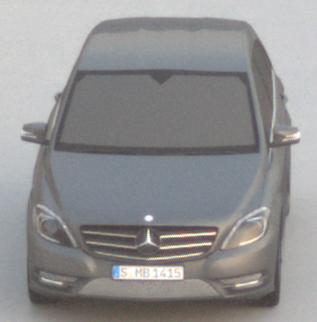
Make: Mercedes-Benz
Model: B 180 BlueEFFICIENCY
Detailed model: B-Class (246)
Model produced from: 2011/11
Model produced until: 2012/10
Doors: 5
Color: gray
Road condition: dry road
Daytime: dawn
Contrast: low contrast